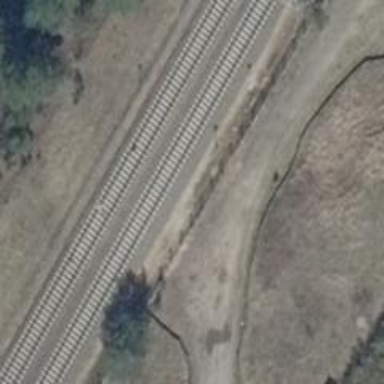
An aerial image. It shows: Gravel cycleway with grade4 track. There is crossing on the cycleway.